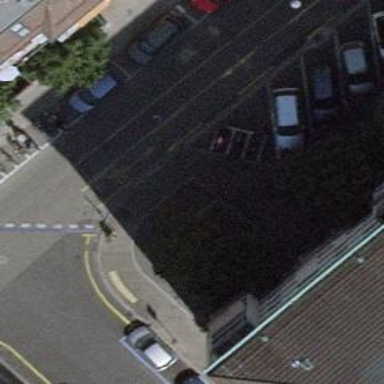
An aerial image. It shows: Motorcycle parking area.